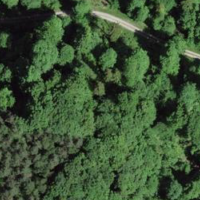
EUNIS habitat code: 41
Species observed at this site:
Petasites albus